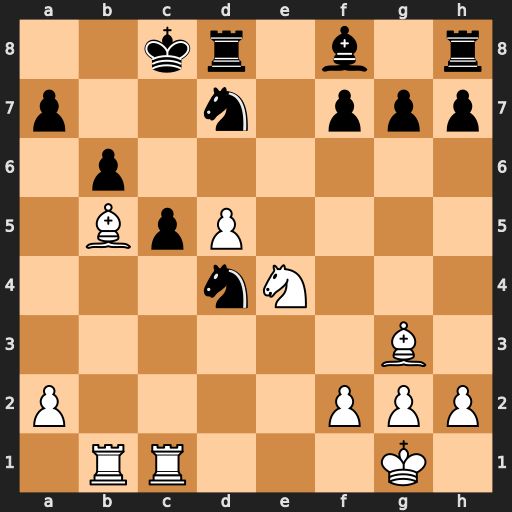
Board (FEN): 2kr1b1r/p2n1ppp/1p6/1BpP4/3nN3/6B1/P4PPP/1RR3K1
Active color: w
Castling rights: -
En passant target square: -
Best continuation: Ba6#